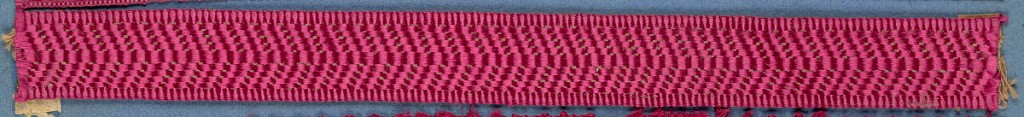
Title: Trimming
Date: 19th century
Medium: silk Technique: woven
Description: Red and tan trimming fragment in a checkerboard pattern.